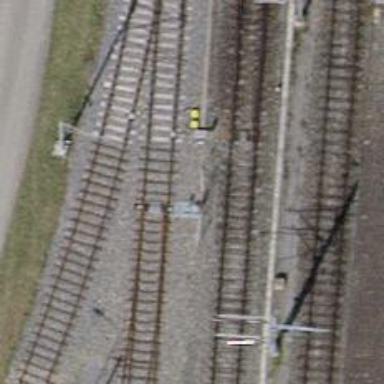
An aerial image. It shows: Railway spur service.